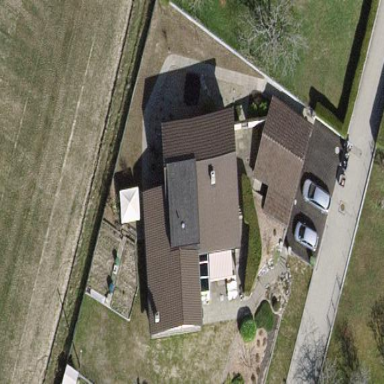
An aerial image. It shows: Simple and straightforward house.